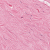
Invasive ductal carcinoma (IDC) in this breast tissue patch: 0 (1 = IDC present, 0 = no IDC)